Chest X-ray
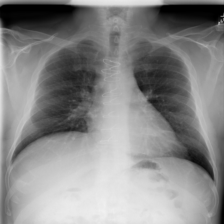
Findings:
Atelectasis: negative
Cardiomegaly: negative
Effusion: negative
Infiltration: negative
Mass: negative
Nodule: negative
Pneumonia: negative
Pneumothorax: negative
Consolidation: negative
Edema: negative
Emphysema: negative
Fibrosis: negative
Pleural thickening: negative
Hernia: negative